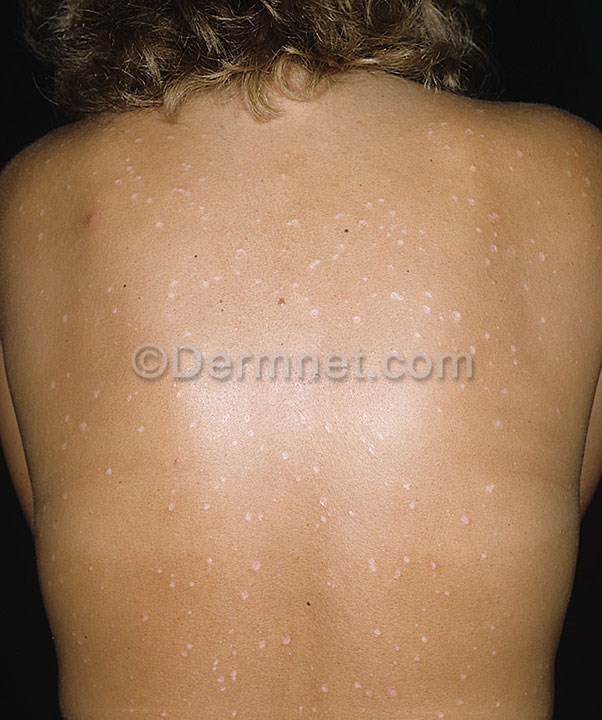
Disease: Warts Molluscum and other Viral Infections